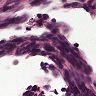
Metastatic tissue present: no